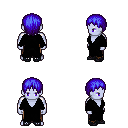
a pixel art fantasy rpg character, male body template, dark elf, purple skin, black robe, robe skirt, blue plain hairstyle, ghillies, four views (front, back, left, right), 2x2 character sprite sheet, small pixel art, hard edges, no anti-aliasing